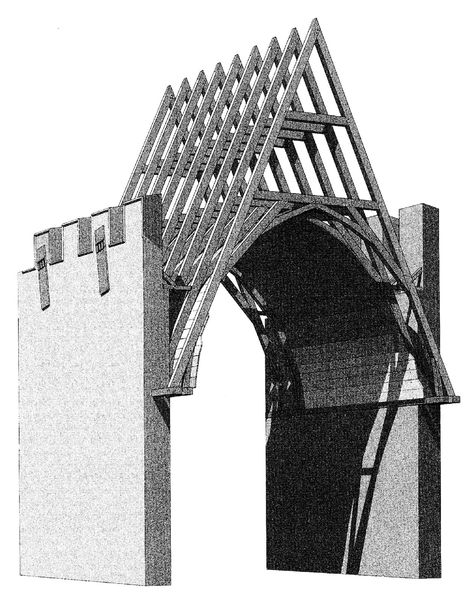
Titel: Köln, Rathaus, Hansasaal
Standort: Köln (EU - D - NRW)
Schlagwörter: schatten, grau, holz, licht, skizze, zeichnung, dach, muster, wand, architektur, modell, bogen, giebel, mauer, graphik, latten, spitz, balken, durchgang, bretter, hoch, tor, zinnen, wände, gerüst, gewölbe, dachstuhl, entwurf, spitzbogen, sparren, bau, konstrukt, latte, gebälk, aufriss, wölbung, bogengang, statik, seitenwände, verschalung, archiektur, daach